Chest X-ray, PA view. Patient: 65 years old, sex F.
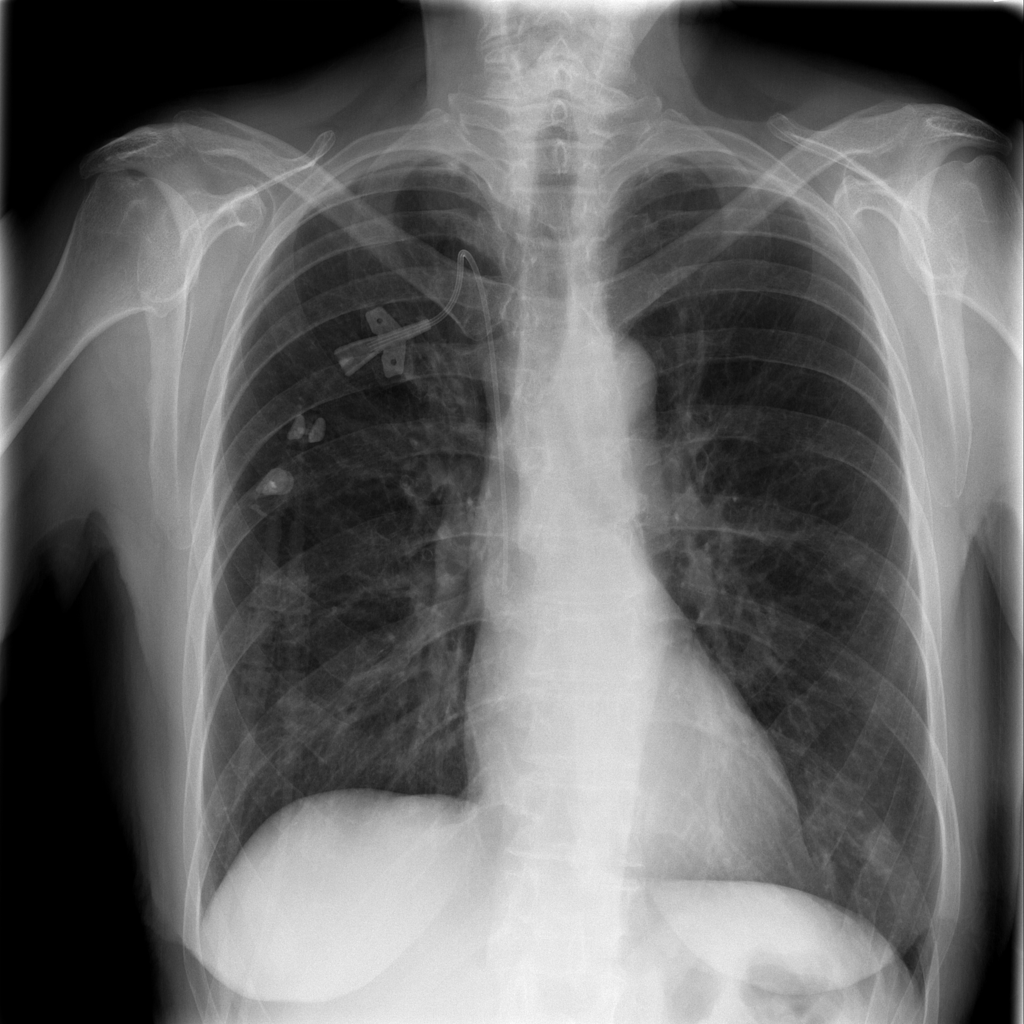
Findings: Infiltration, Nodule